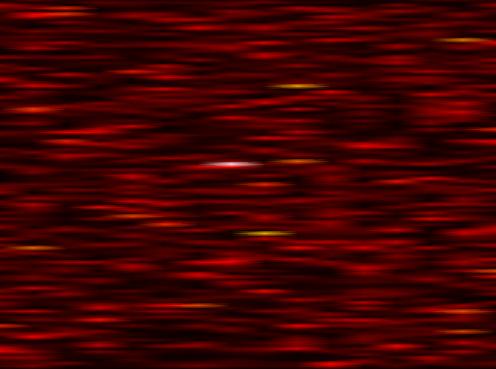
Label: WOLA